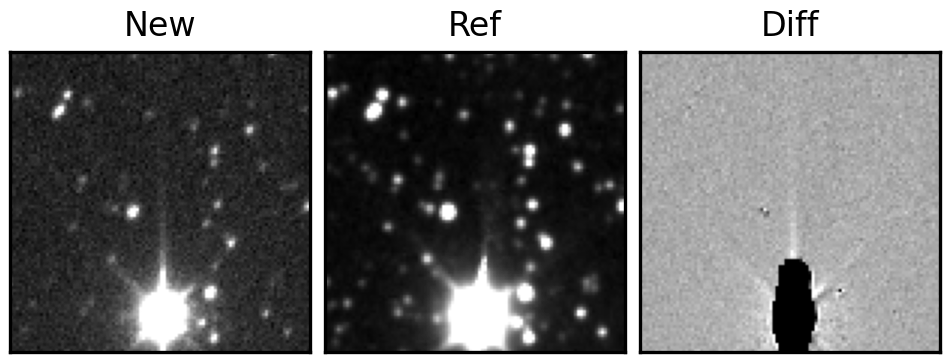
Label: bogus